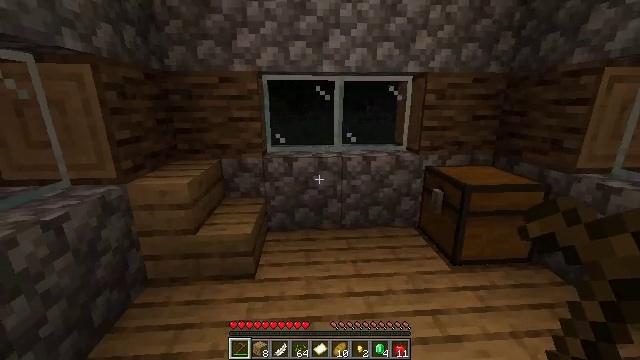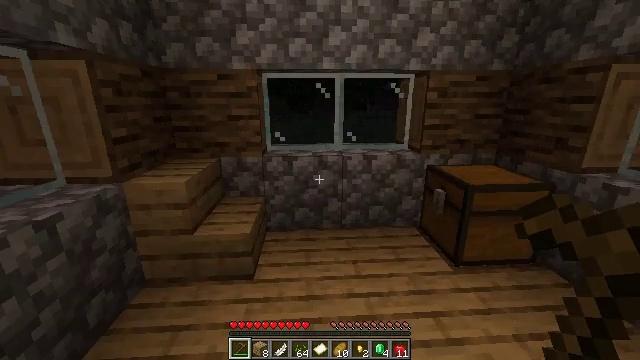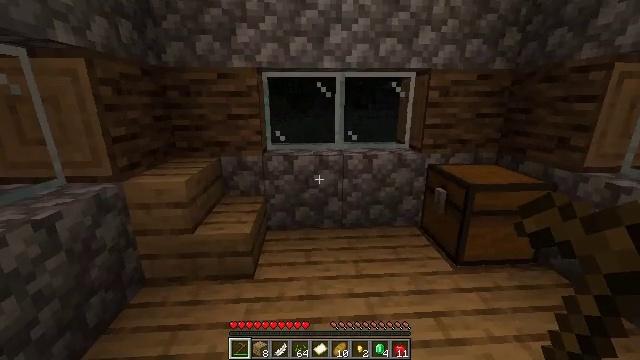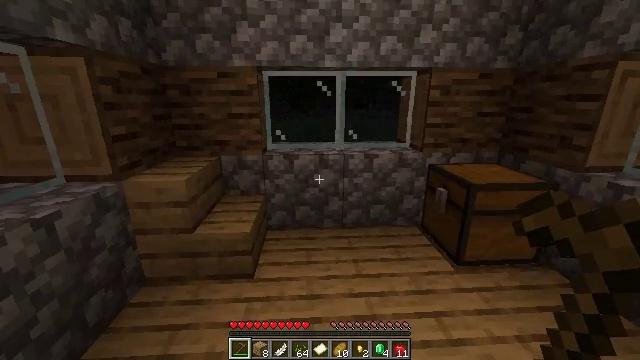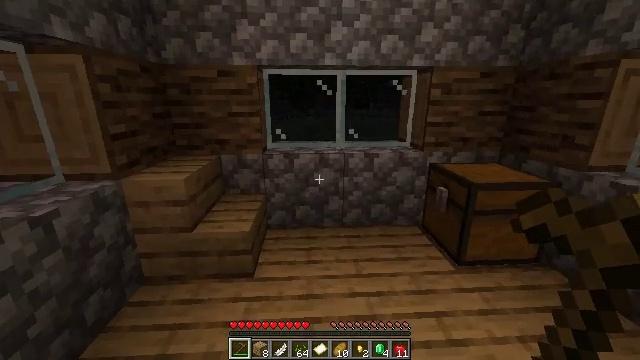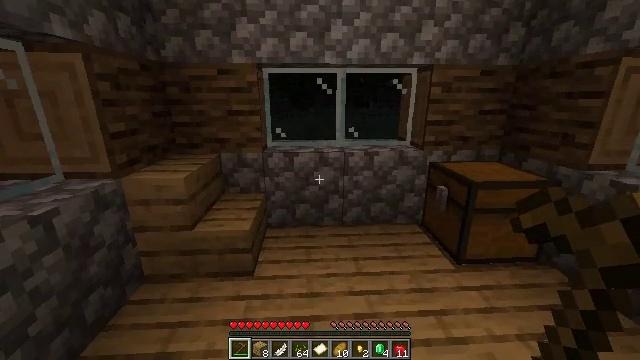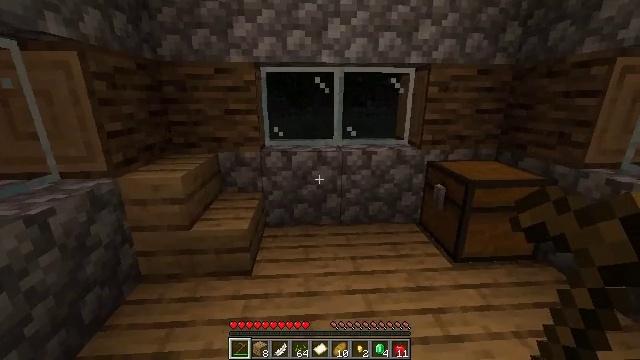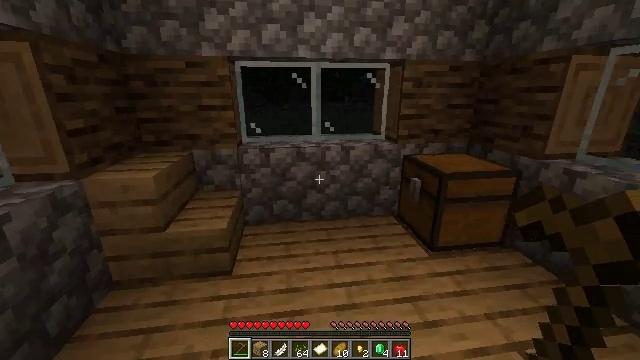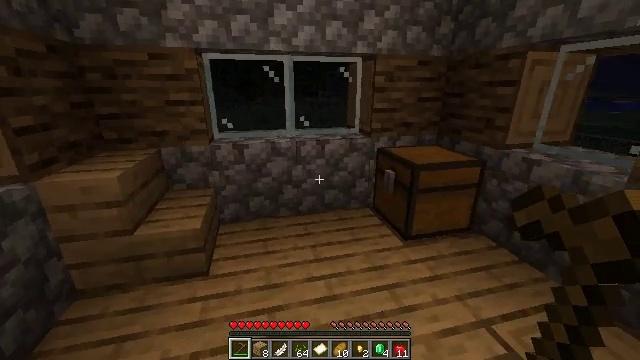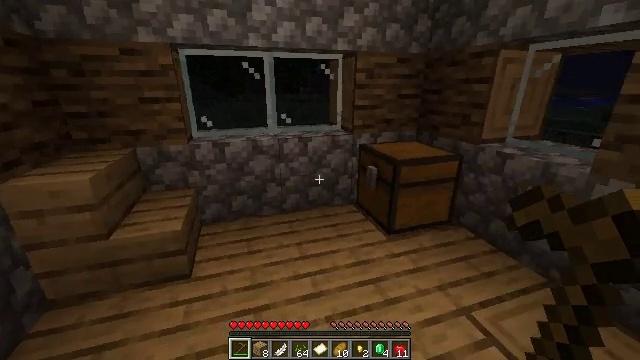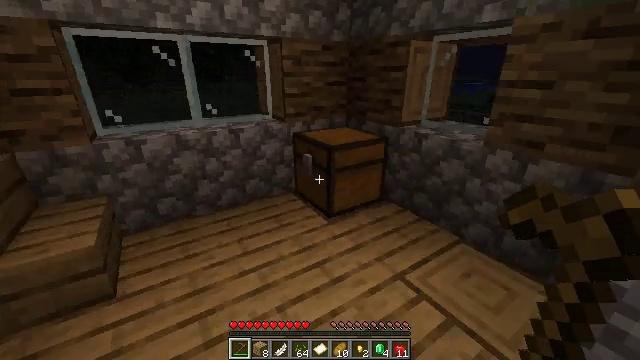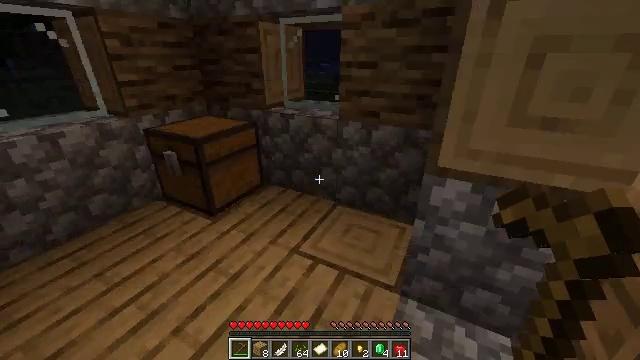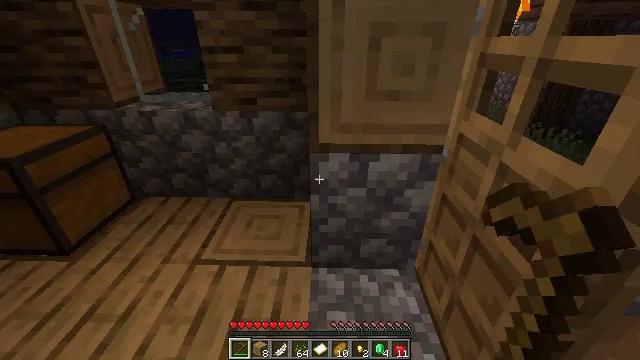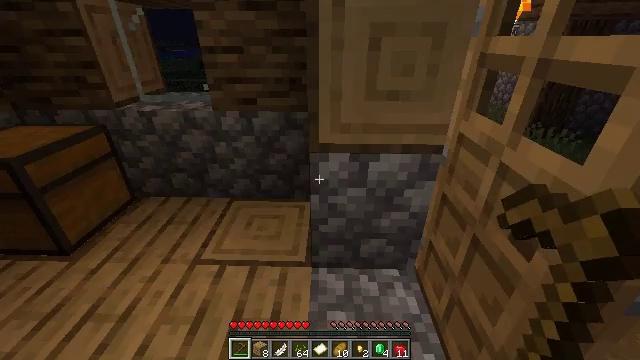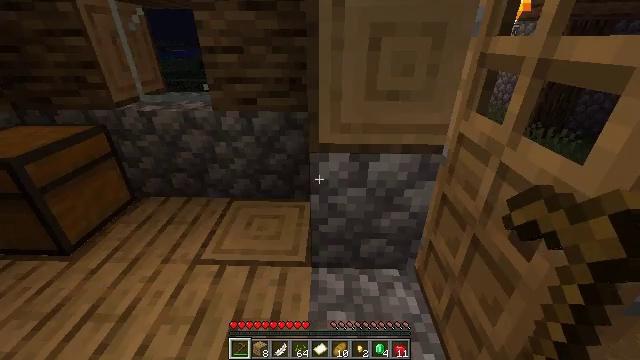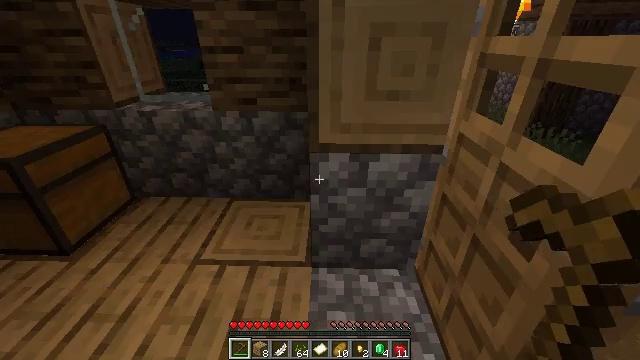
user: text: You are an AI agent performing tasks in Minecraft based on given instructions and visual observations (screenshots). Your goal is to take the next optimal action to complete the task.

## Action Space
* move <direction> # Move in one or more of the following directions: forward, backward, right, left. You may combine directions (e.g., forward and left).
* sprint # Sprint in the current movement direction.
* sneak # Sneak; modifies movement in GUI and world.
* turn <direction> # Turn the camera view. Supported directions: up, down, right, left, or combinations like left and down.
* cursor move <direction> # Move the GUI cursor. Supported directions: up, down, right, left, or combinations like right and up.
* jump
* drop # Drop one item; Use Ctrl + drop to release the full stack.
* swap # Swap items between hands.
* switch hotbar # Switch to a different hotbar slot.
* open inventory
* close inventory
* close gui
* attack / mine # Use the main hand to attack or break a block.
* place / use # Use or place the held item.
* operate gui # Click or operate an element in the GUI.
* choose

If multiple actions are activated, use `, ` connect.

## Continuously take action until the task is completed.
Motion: motion action
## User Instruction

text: Mine the yellow wool block.
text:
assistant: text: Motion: no_op
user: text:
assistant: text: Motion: no_op
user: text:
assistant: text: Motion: no_op
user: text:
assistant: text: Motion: no_op
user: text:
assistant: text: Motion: no_op
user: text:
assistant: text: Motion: no_op
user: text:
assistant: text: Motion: turn right
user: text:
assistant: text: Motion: turn right and down
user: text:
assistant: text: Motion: turn right
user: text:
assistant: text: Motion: turn right and down
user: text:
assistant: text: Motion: turn right and down
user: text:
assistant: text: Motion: turn right and down
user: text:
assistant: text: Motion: no_op
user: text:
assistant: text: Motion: no_op
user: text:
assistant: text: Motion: no_op
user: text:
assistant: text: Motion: no_op
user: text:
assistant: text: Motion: move right
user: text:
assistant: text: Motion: move right
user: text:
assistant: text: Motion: move right, turn right
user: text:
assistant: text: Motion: move right, turn right and up
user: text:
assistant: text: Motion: move forward and move right, turn right and up
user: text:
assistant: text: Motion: move forward, turn right and up
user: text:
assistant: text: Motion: move forward
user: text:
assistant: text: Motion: move forward, turn left
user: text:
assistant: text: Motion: move forward
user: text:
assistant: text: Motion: move forward
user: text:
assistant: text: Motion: move forward, turn right
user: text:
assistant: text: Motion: move forward, turn right
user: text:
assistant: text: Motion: move forward, turn right
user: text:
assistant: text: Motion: move forward, turn right